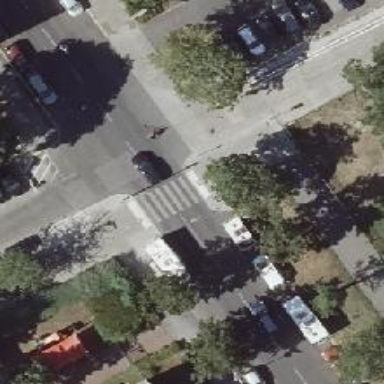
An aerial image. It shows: Marked footway crossing with zebra markings.